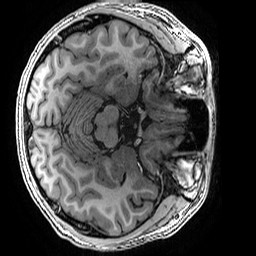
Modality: T1w
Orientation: axial
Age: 19
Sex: male
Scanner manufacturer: ge
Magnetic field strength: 3 T
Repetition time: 0.007 s
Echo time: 0.00342 s